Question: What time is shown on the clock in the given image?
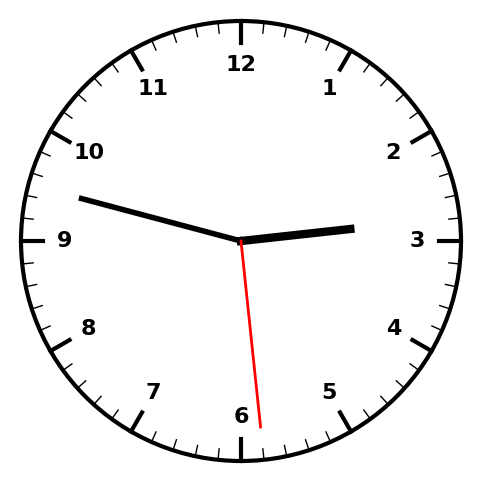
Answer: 02:47:29